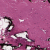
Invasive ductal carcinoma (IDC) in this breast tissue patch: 0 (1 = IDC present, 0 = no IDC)